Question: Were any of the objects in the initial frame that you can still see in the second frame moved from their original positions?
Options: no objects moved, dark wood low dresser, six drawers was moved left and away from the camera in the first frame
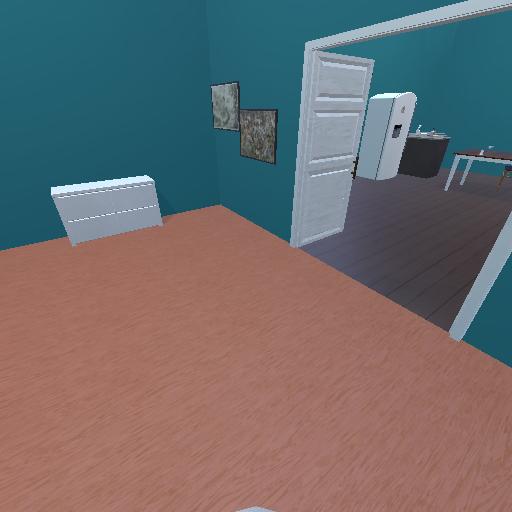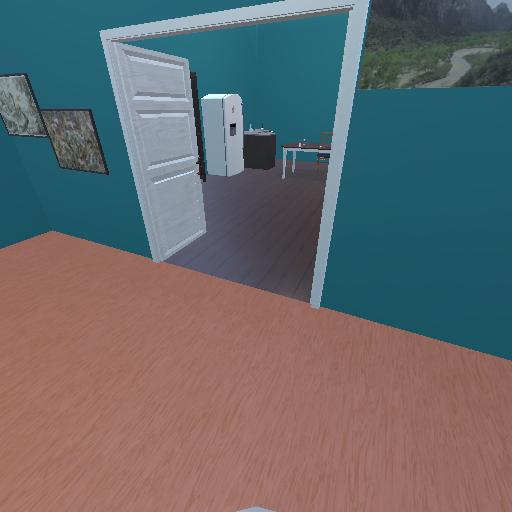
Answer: no objects moved